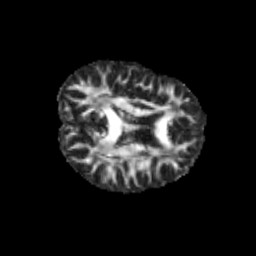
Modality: FA
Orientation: axial
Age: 12
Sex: male
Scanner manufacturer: siemens
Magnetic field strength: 3 T
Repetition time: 3.8 s
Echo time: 0.07 s